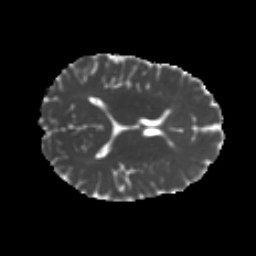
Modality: MD
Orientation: axial
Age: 34
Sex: female
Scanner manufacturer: ge
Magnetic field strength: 3 T
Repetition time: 7.8 s
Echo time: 0.0606 s